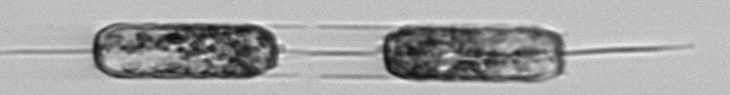
Label: Ditylum_brightwellii